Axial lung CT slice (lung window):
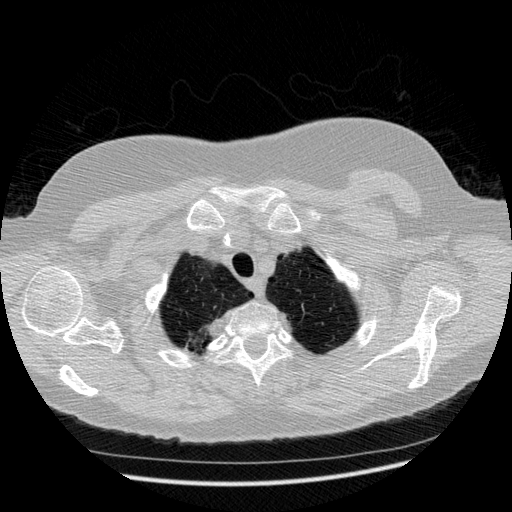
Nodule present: no